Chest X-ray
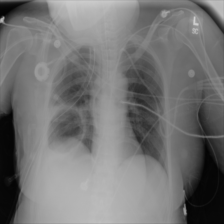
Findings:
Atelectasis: negative
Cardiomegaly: negative
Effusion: negative
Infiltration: positive
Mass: negative
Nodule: negative
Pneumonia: negative
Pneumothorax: negative
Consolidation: negative
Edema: negative
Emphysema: negative
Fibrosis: negative
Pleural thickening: negative
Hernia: negative